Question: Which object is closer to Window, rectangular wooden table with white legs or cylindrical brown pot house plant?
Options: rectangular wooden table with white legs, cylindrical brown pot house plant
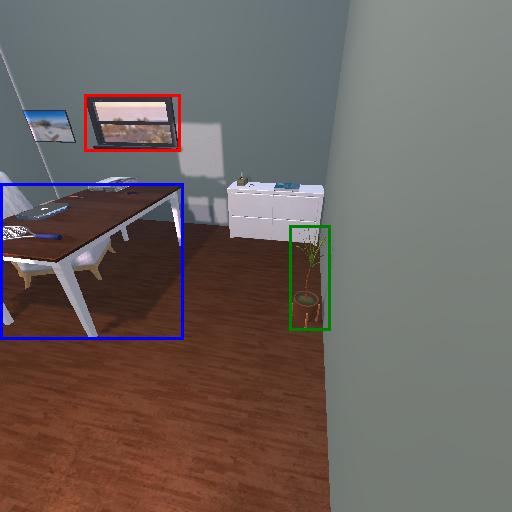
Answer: rectangular wooden table with white legs